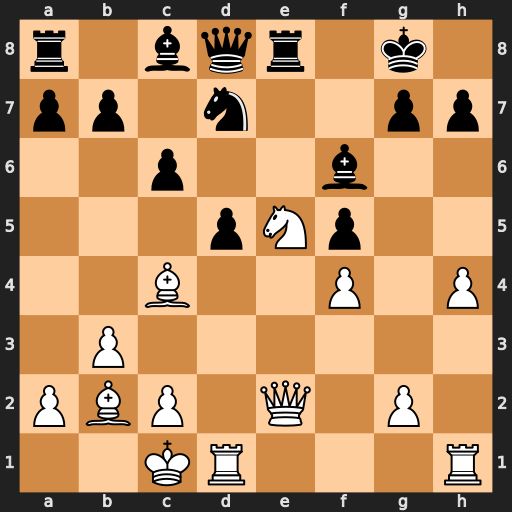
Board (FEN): r1bqr1k1/pp1n2pp/2p2b2/3pNp2/2B2P1P/1P6/PBP1Q1P1/2KR3R
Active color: w
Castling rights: -
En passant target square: -
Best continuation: Rxd5 cxd5 Bxd5+ Kf8 Qh5 Nxe5 fxe5 Be6 exf6 Bxd5 Qxh7 gxf6 Ba3+